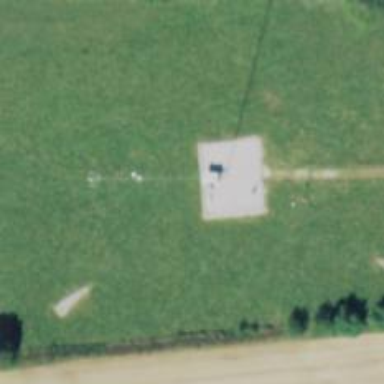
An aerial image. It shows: Communication mast tower.